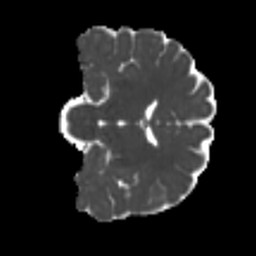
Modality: MD
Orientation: coronal
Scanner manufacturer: siemens
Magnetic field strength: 3 T
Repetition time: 4 s
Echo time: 0.0594 s